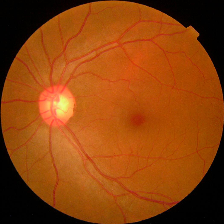
Diabetic retinopathy grade: No DR